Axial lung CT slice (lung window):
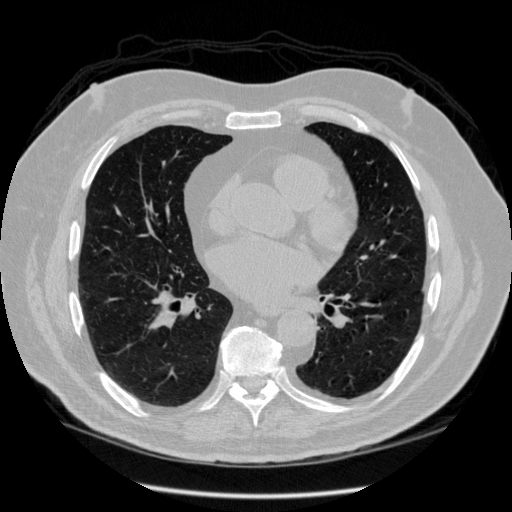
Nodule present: no